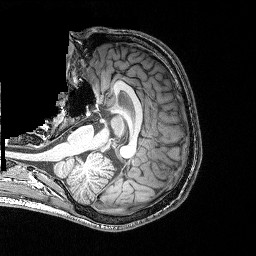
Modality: T1w
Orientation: axial
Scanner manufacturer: siemens
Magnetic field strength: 3 T
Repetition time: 2.25 s
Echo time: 0.00418 s